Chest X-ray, AP view. Patient: 26 years old, sex M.
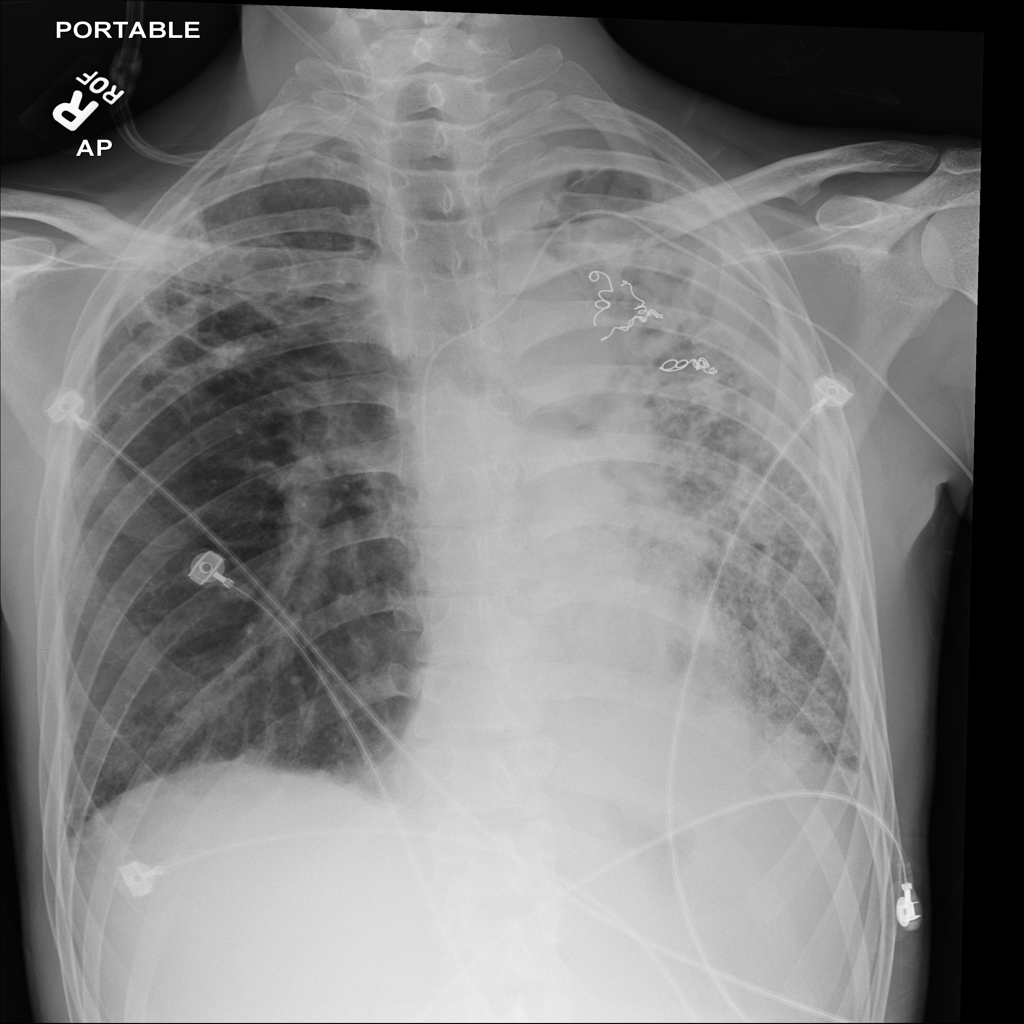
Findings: Consolidation